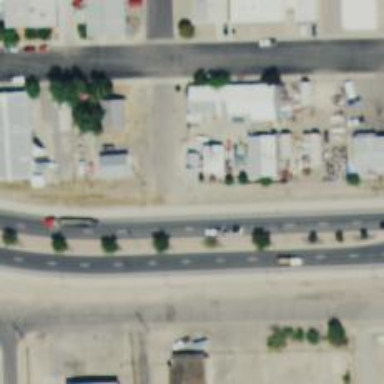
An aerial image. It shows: Alleyway designated as service road.